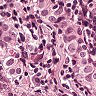
Metastatic tissue present: yes